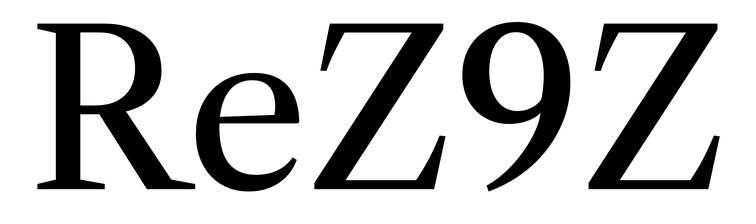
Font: LibreCaslonText_Regular